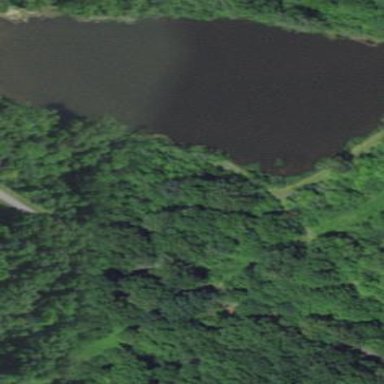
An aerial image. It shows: Pond surrounded by natural water.